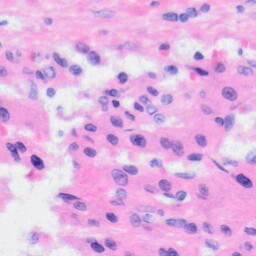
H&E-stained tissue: Liver